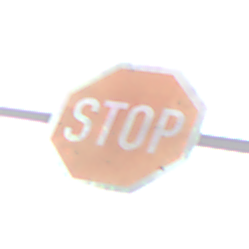
Verkehrszeichen: Stop
Umgebung: Outdoor, Suburban
Tageszeit: MorningAfternoon
Wetter: PartlyCloudy
Licht: Natural
Jahreszeit: NotSpecified
Kontrast: HighContrast